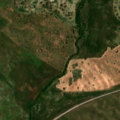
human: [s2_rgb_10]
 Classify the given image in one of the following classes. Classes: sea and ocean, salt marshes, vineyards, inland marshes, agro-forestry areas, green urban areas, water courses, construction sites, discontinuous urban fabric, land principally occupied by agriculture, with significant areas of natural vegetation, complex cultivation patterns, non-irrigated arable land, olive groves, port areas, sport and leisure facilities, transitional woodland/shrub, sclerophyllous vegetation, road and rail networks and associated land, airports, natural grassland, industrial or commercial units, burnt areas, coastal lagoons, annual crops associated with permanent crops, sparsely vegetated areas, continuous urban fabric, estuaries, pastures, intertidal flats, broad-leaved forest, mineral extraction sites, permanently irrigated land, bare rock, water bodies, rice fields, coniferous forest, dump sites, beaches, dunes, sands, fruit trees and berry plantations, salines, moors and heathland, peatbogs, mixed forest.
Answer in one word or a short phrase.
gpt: continuous urban fabric